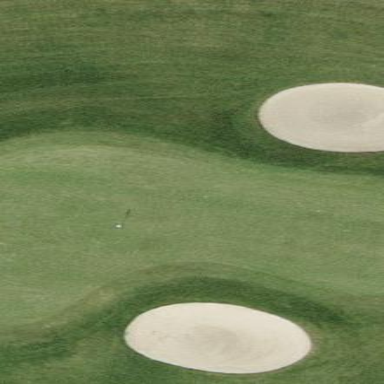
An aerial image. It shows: Golf green.